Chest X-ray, AP view. Patient: 41 years old, sex F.
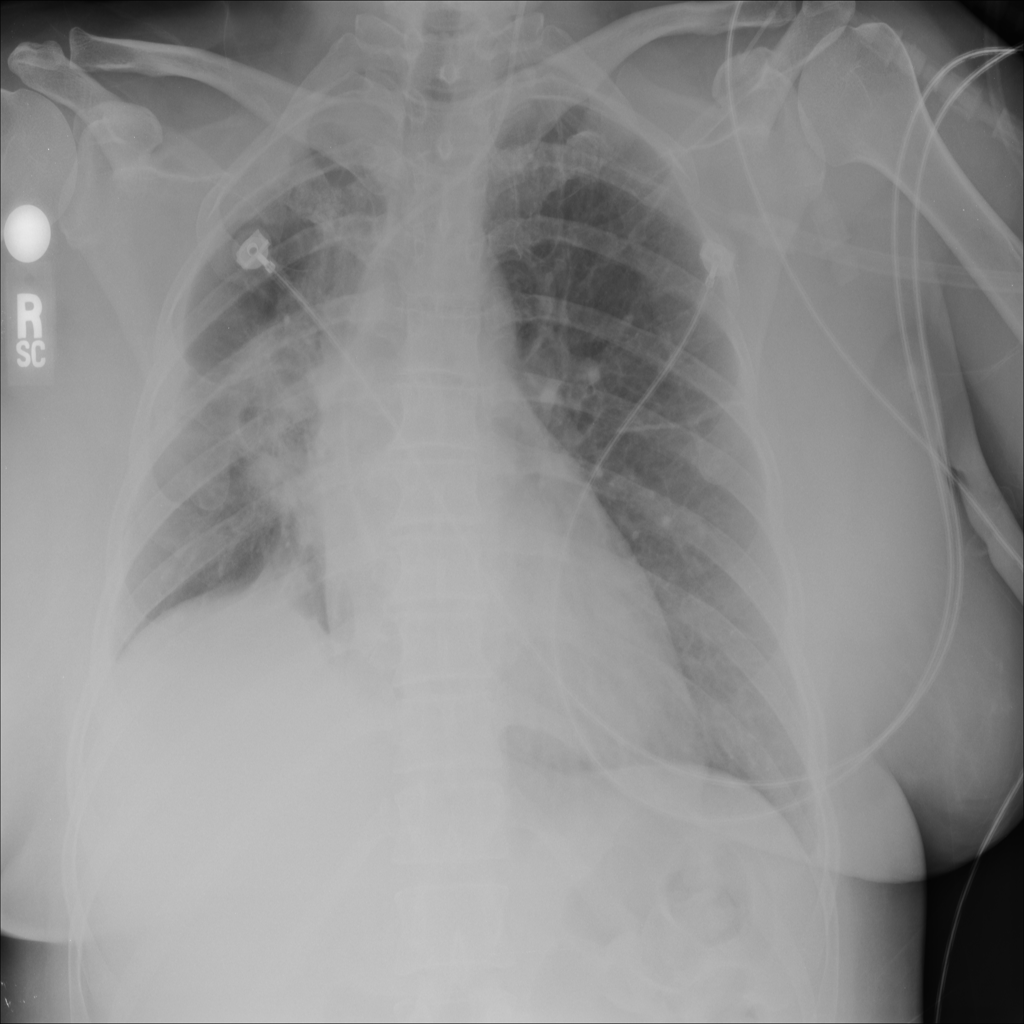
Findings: No Finding